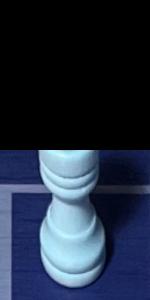
Label: Rook_White